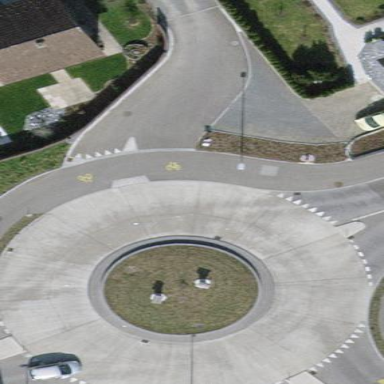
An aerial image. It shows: Tertiary road with asphalt surface leading to roundabout.